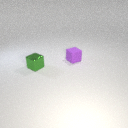
small green metal cube in front of small purple rubber cube